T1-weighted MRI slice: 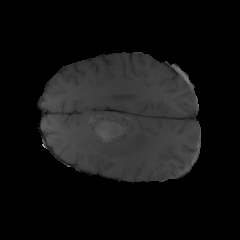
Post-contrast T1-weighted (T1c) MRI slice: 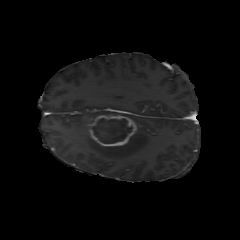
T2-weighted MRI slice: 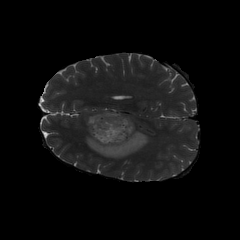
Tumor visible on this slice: yes